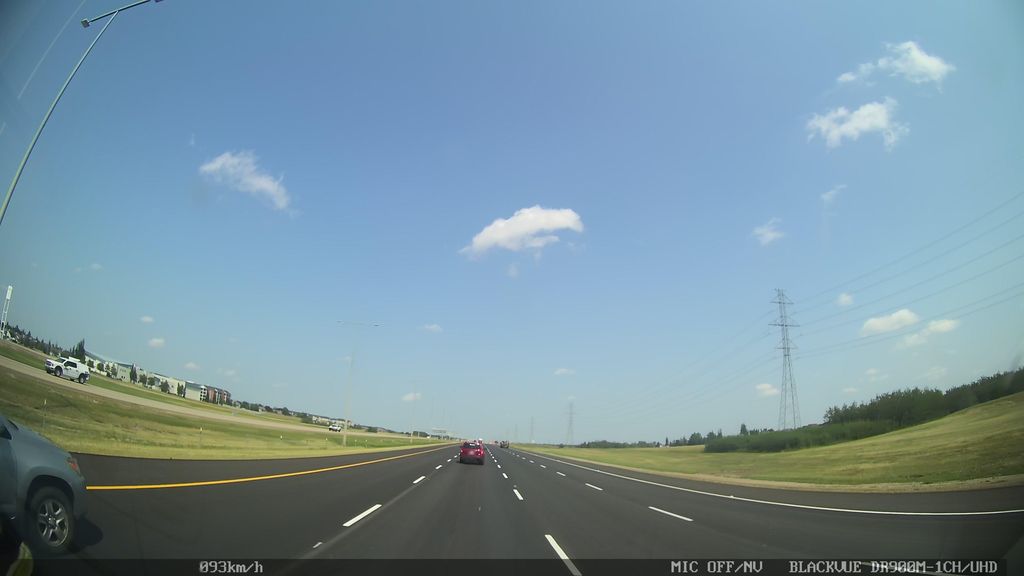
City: edmonton